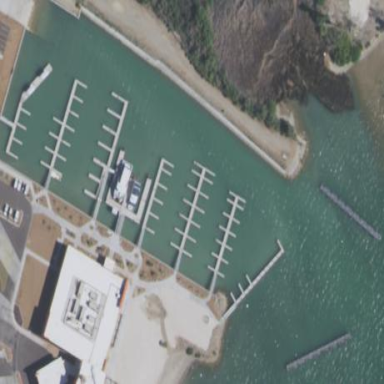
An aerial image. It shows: Marina situated on the water.